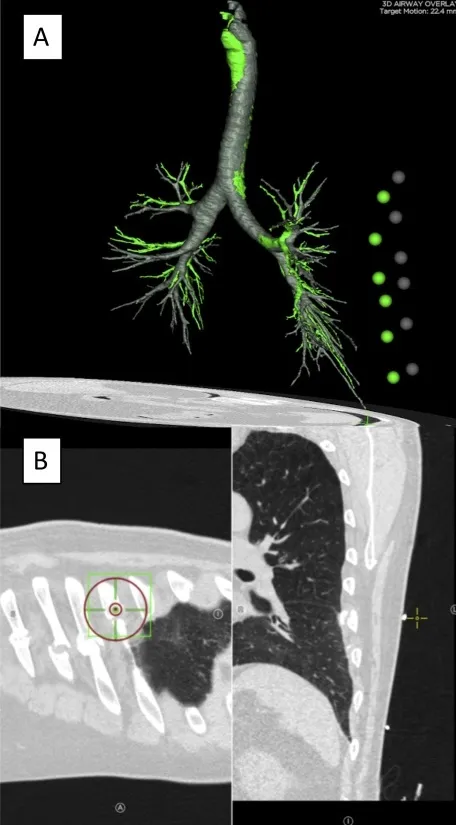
Planning for Localization. (A) Screenshot of the planning software with visualization of all targets during inspiration (green dots) and expiration (grey dots). Each individual rib fracture site is marked as a target prior to viewing this summary screen. There is 2.2 cm displacement of the rib between inspiration and expiration.
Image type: radiology (ct)